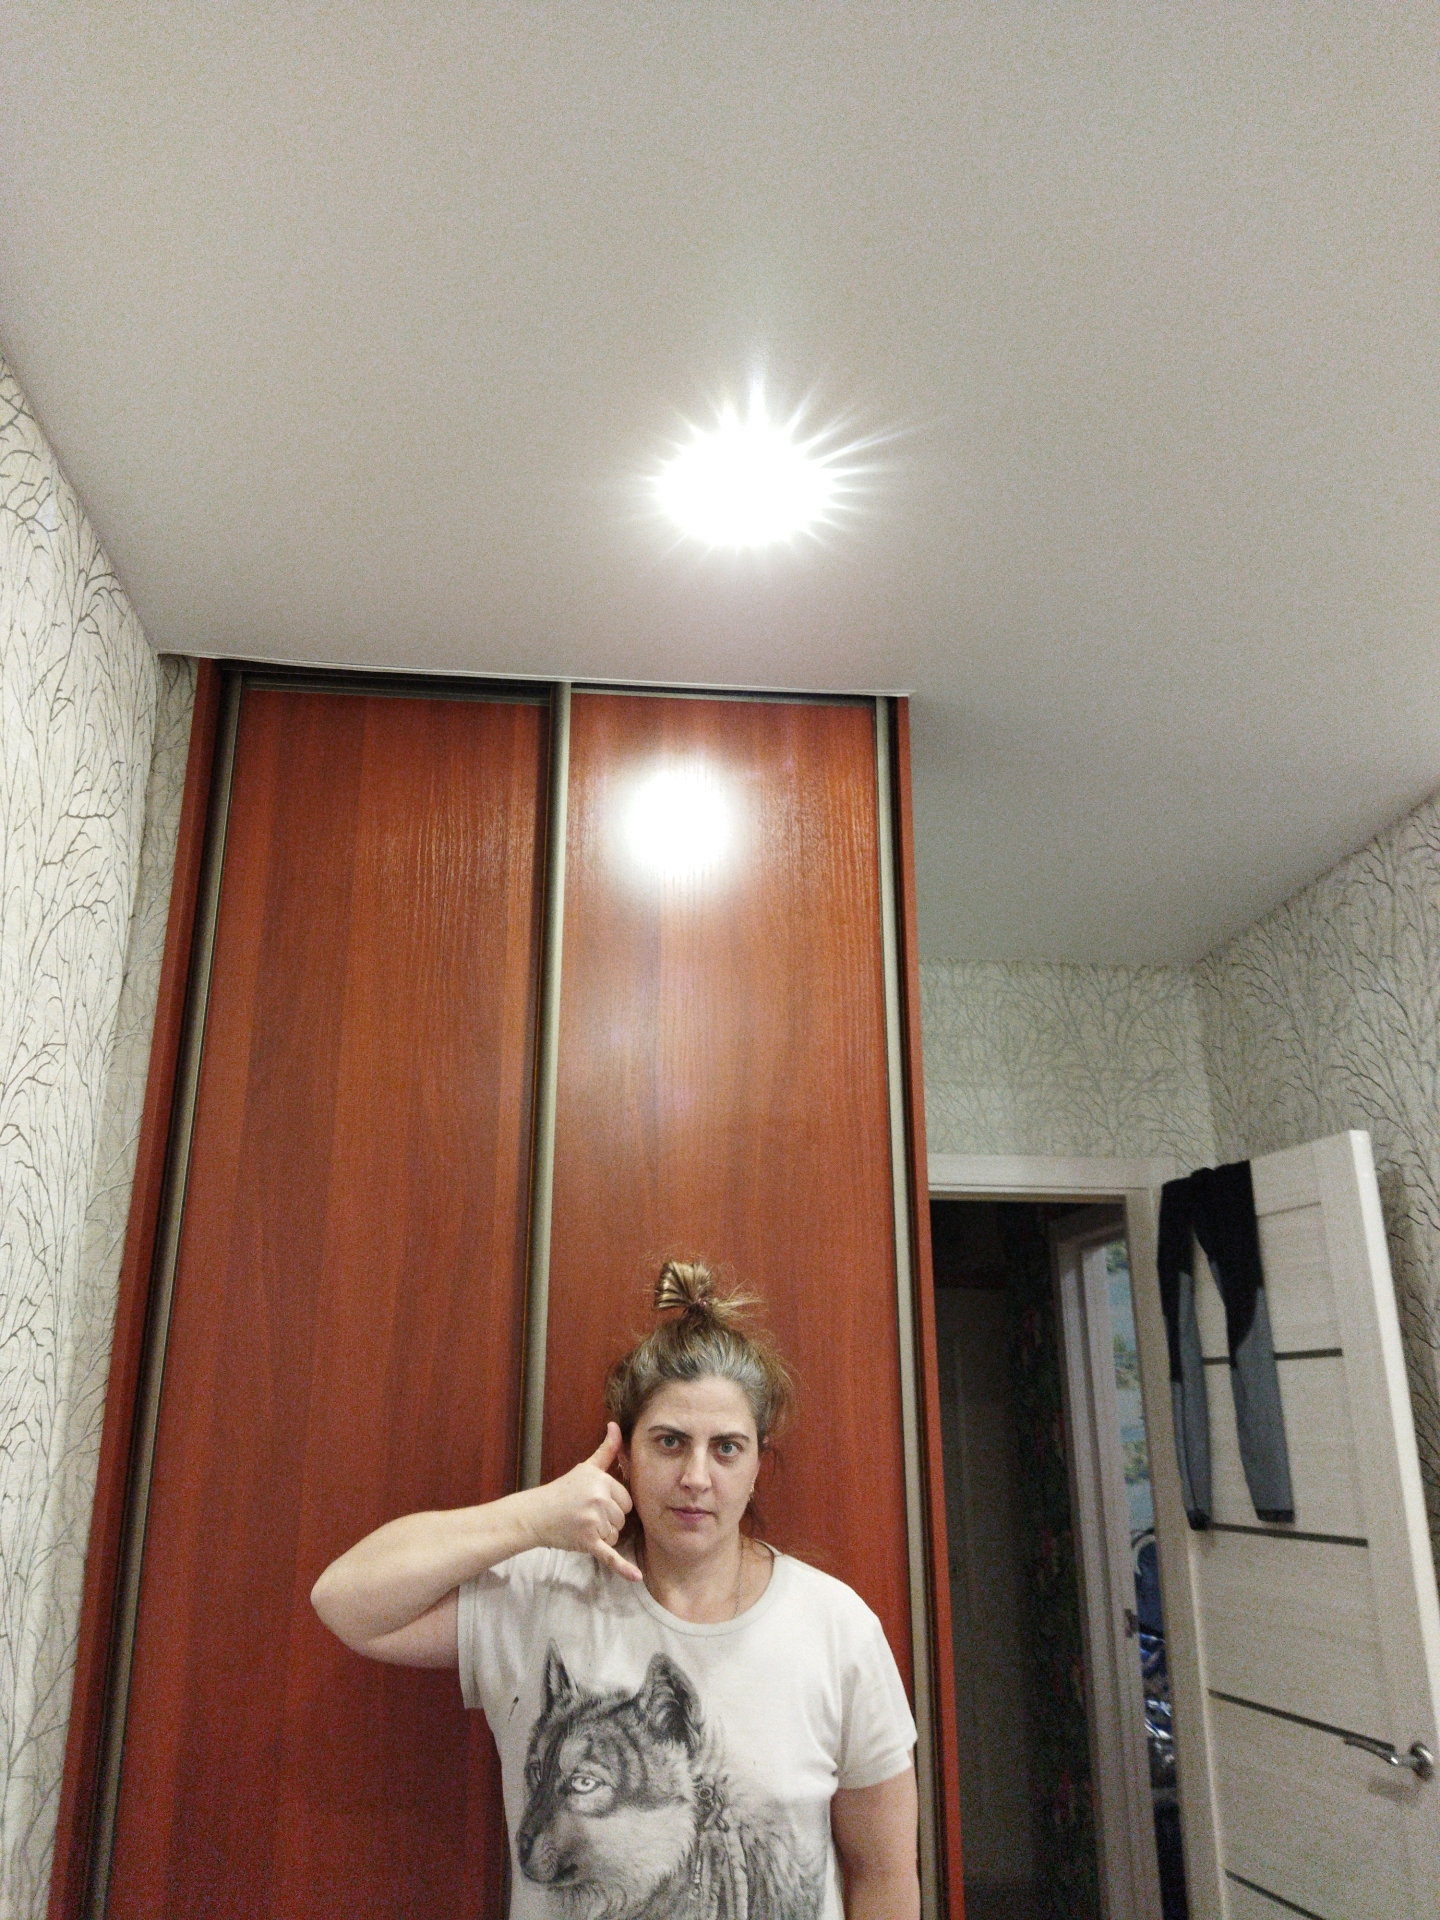
Label: noise